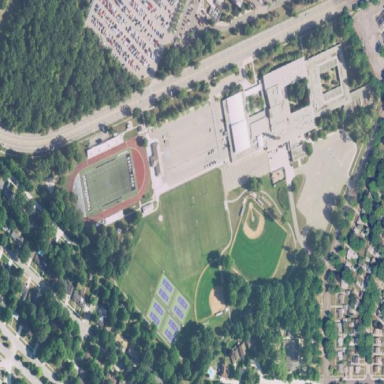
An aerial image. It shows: School.